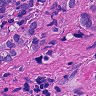
Metastatic tissue present: yes